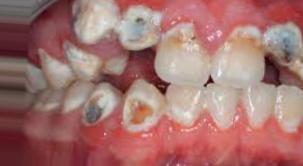
Condition: Caries